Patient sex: M
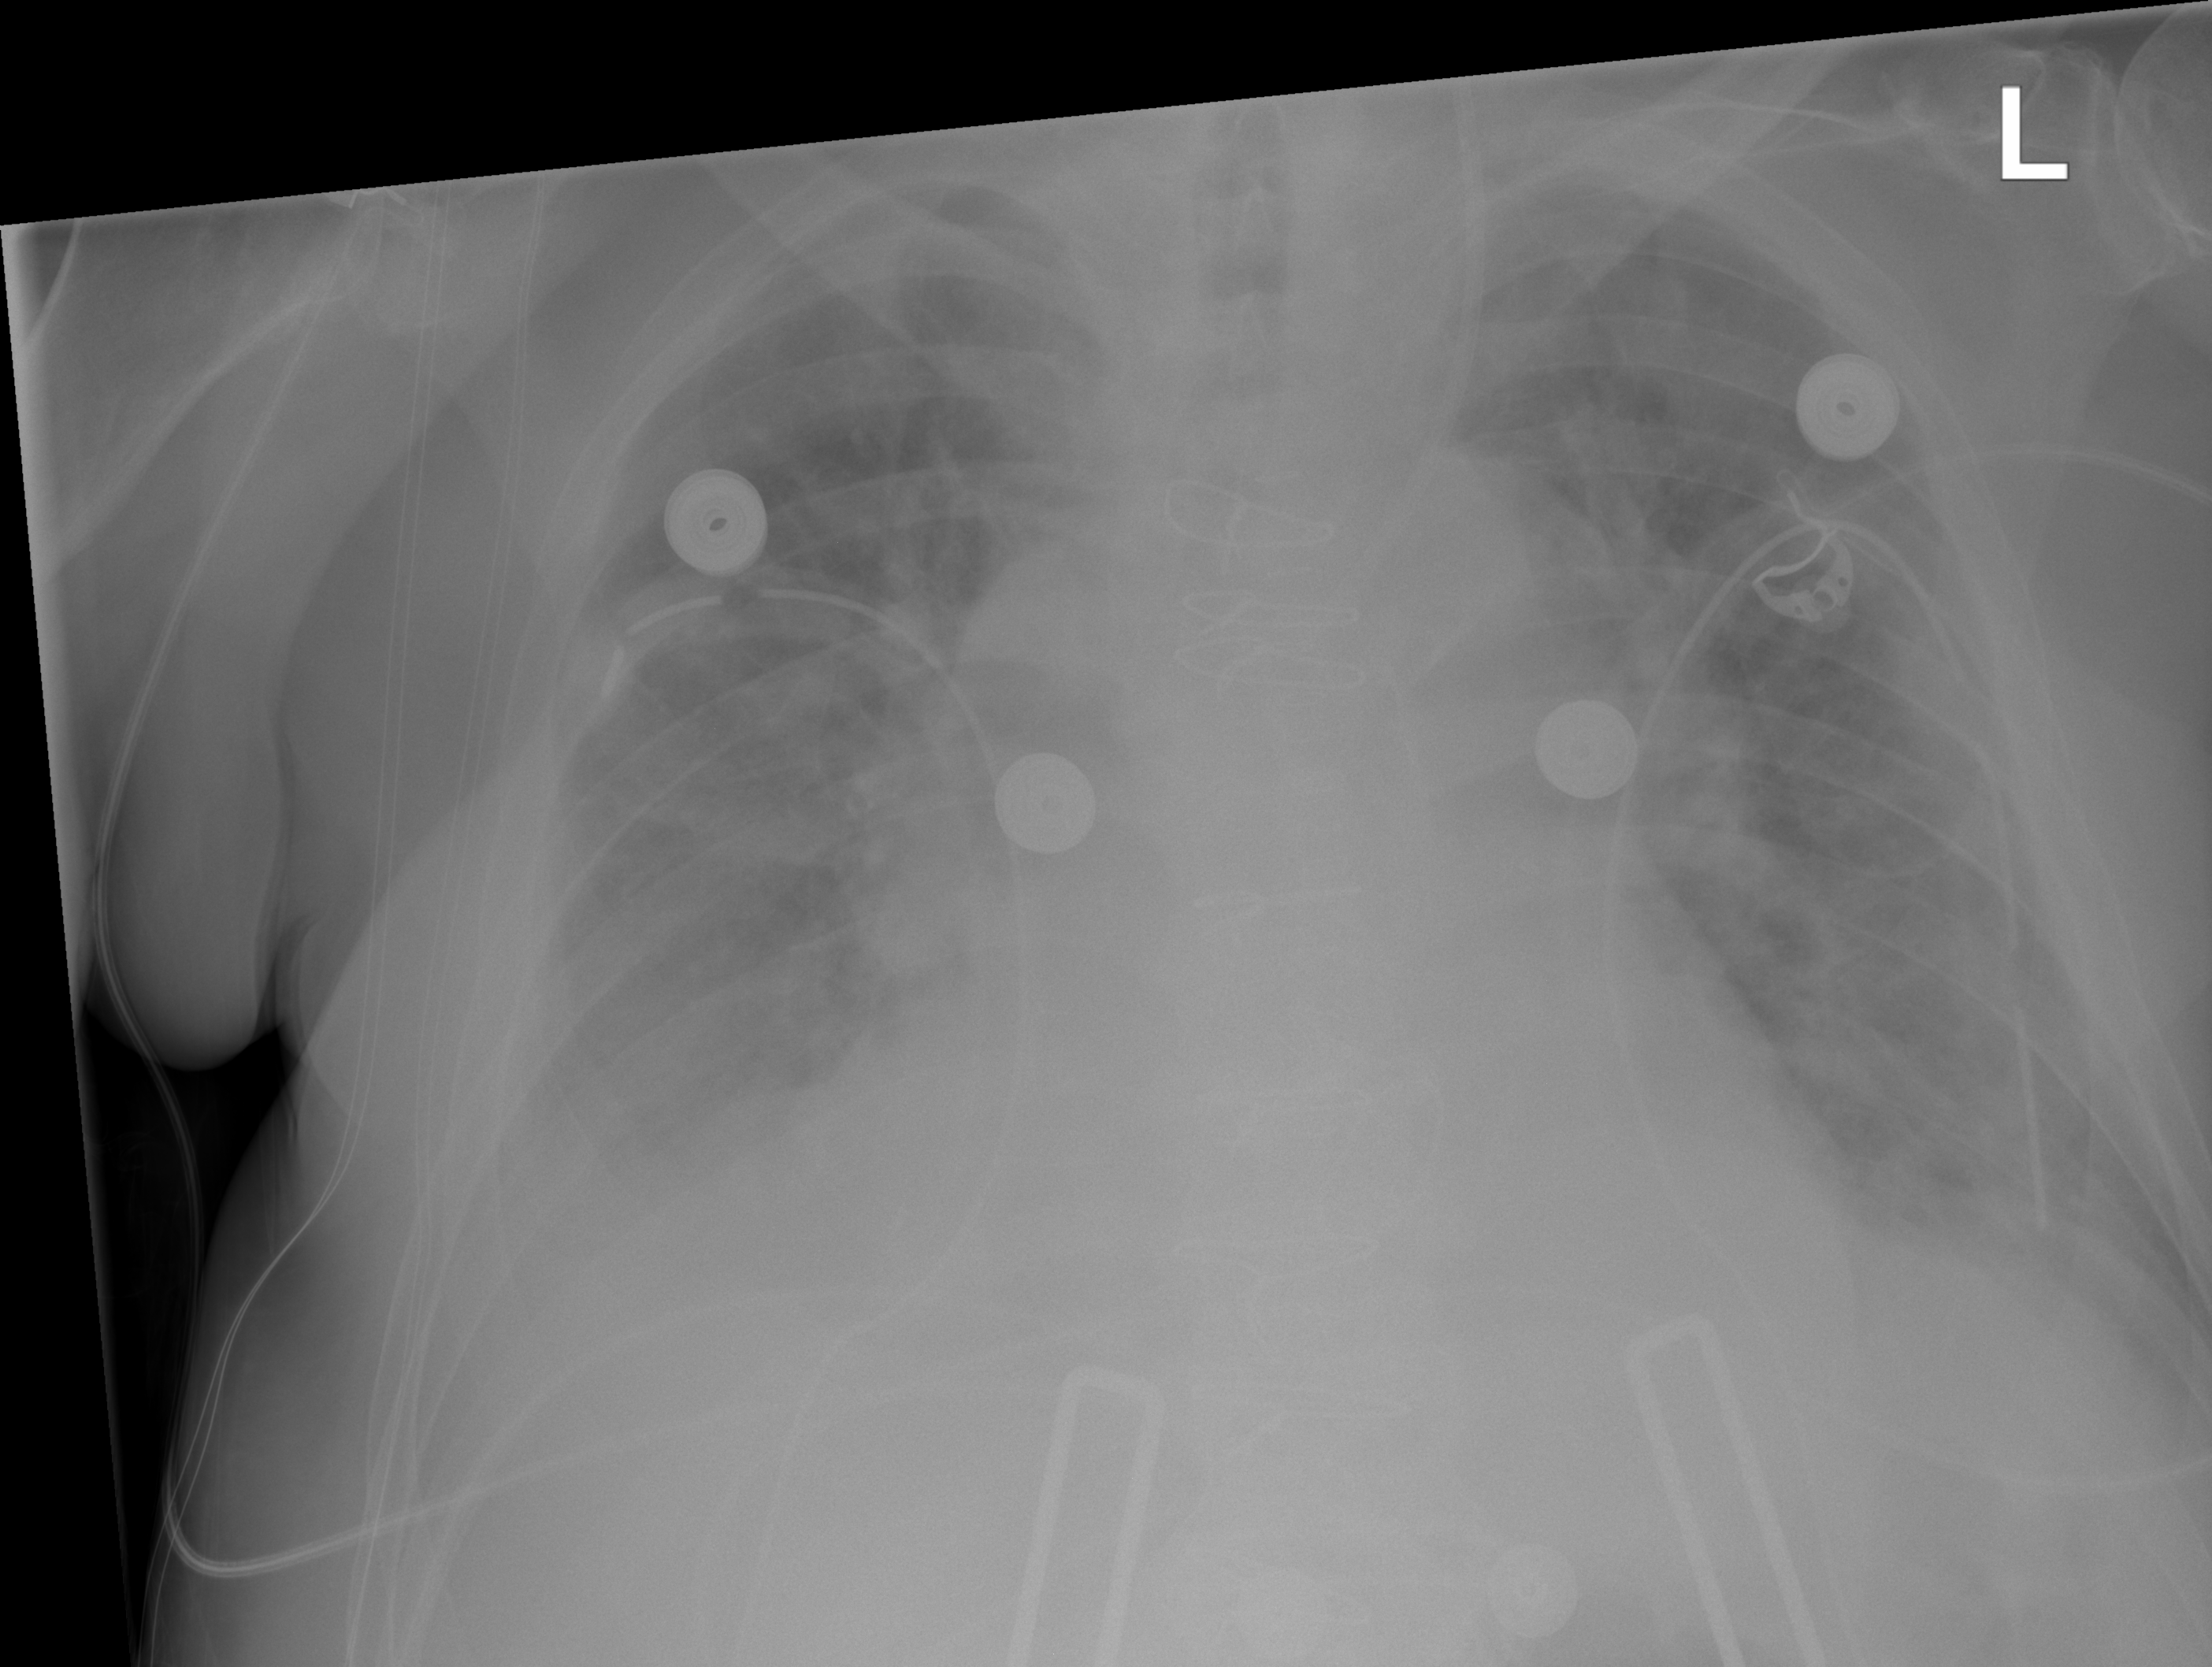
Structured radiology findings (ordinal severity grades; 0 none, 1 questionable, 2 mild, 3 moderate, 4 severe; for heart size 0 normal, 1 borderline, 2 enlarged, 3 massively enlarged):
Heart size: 2
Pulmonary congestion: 3
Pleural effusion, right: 2
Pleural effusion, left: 2
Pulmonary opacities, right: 0
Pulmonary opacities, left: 0
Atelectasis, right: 2
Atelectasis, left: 2